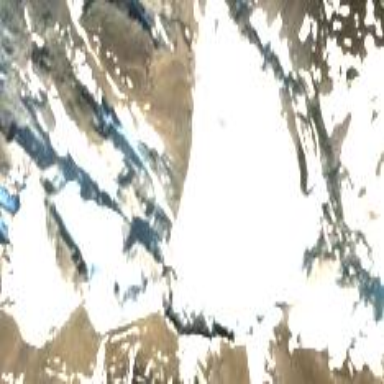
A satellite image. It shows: Majestic glacier in the distance.